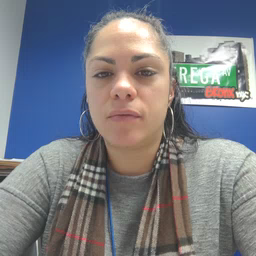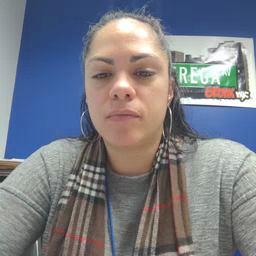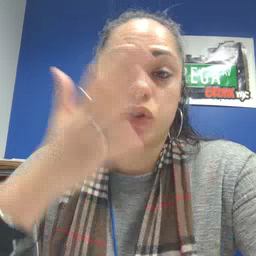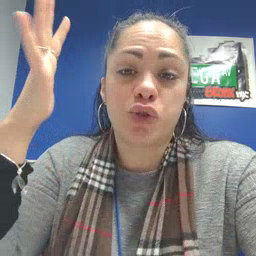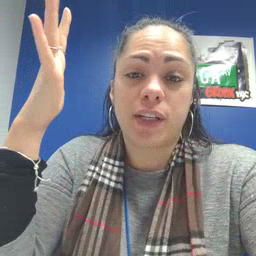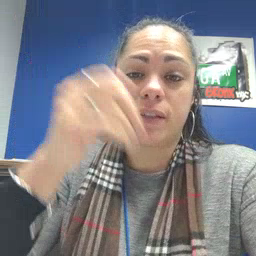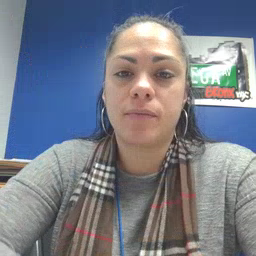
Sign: tree